Question: In SublimeText2, some of my whitespace behaves strangely.
For example, I I select the contents of a script (as shown in the screenshot below), and do + (to reduce indentation) it only works on the lines with spacing, resulting in my code indentation becoming all wonky.
- - - - '"draw_white_space": "all",'
I think this only happens with code pasted from elsewhere (like oneNote), and the only way I've found to deal with it is to manually replace the spacing with actual spaces.
Does anyone have an explanation for this behavior or a way to better deal with it?

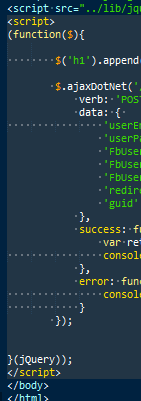
Answer: I'd assume they're something non-ASCII-ish that like whitespace, but actually isn't.
When I have files like this I generally hex dump them from the command line, or you can install a Sublime hex editor like <URL> via normal package management that lets you do some fun stuff.
Once you know what the offending character(s) are you can use regular search-and-replace to make them be actual spaces, tabs, or whatever seems appropriate.